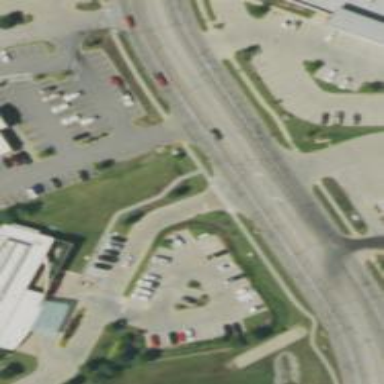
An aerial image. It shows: Stop road.